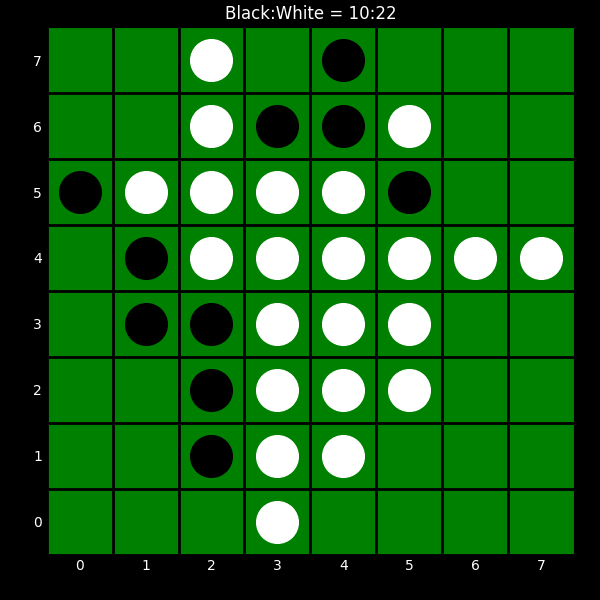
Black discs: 10
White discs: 22